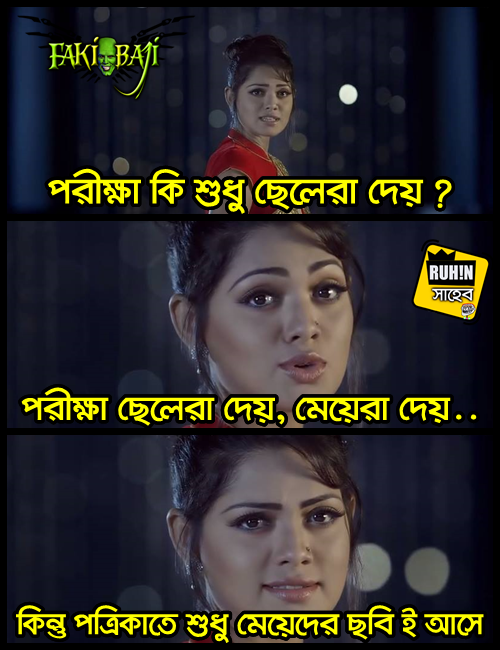
Caption: পরীক্ষা কি শুধু ছেলেরা দেয়? পরীক্ষা ছেলেরা দেয়, মেয়েরা দেয়.. কিন্তু পত্রিকাতে শুধু মেয়েদের ছবিই আসে
Label: non-hate